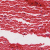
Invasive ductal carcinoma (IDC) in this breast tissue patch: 0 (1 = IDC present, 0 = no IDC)